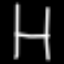
Label: chair